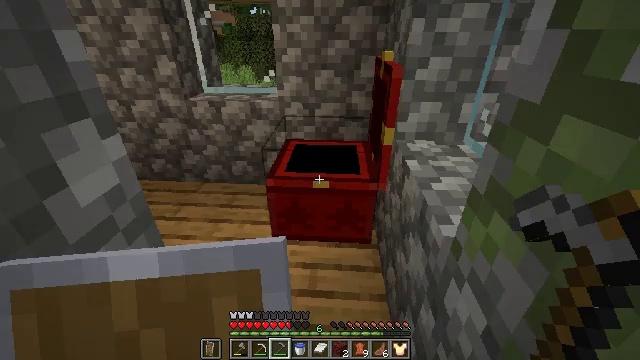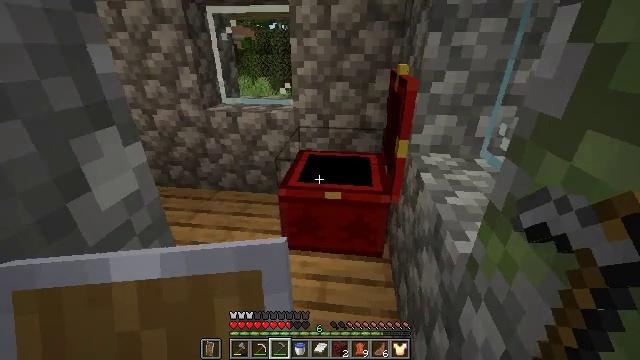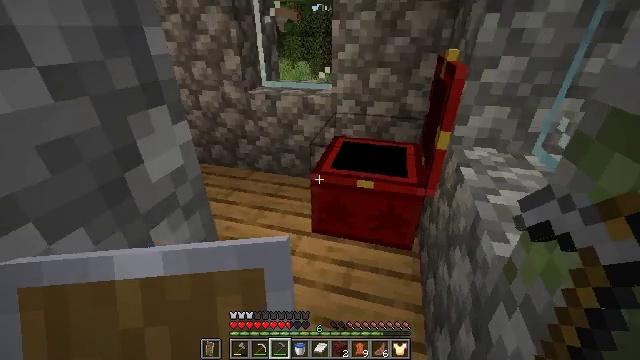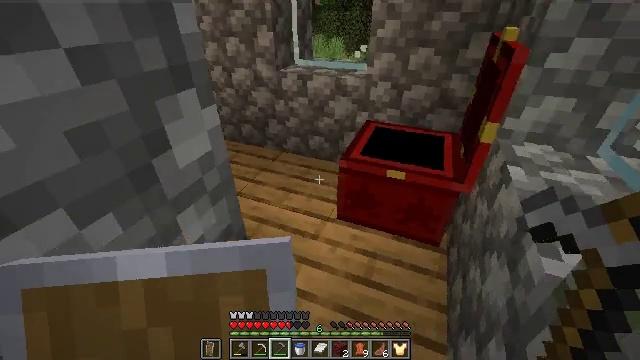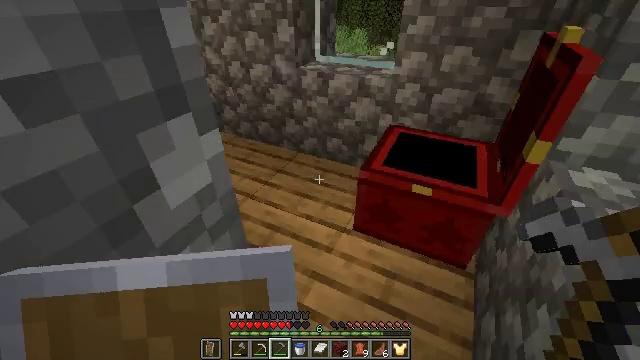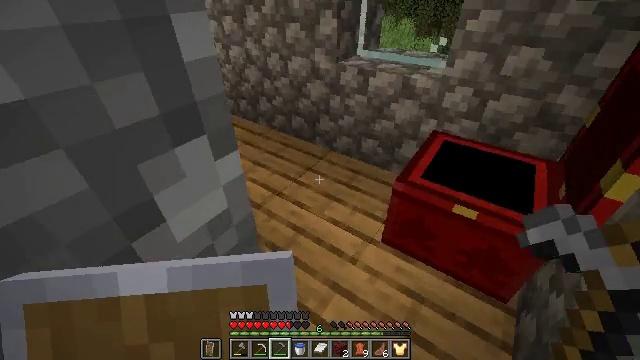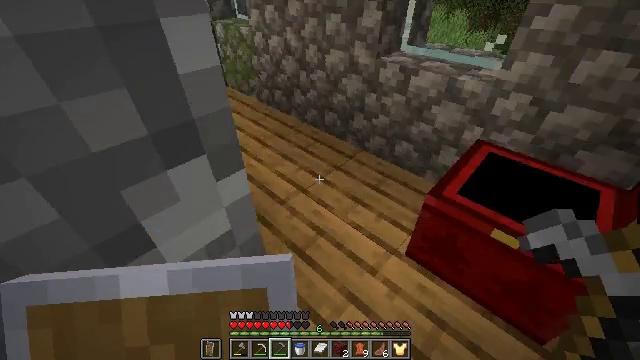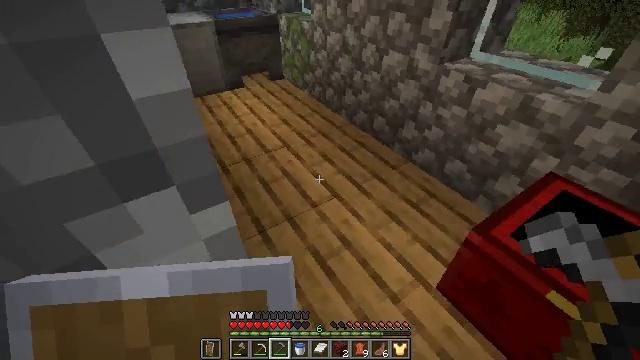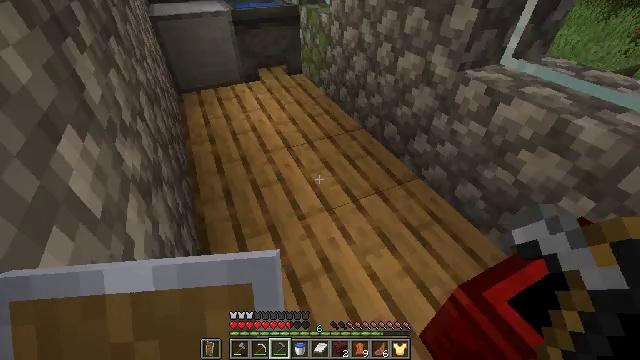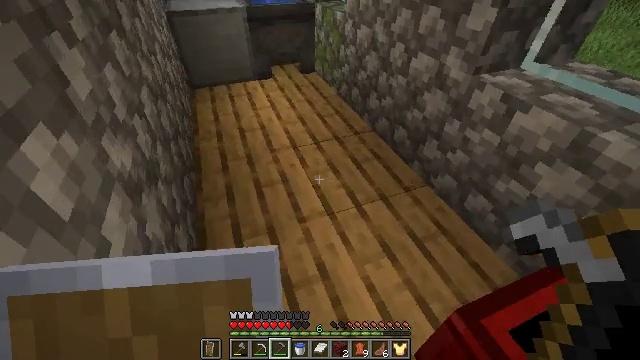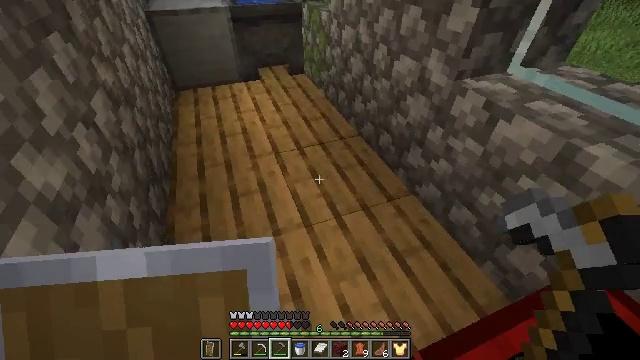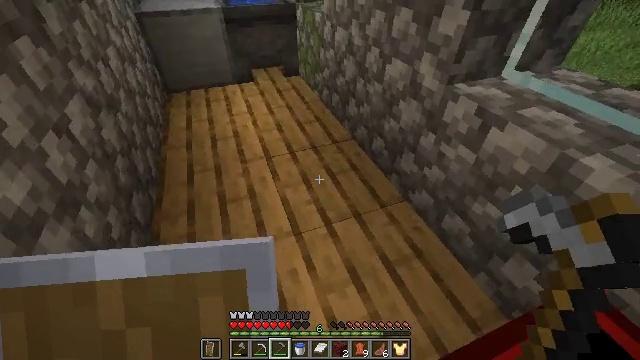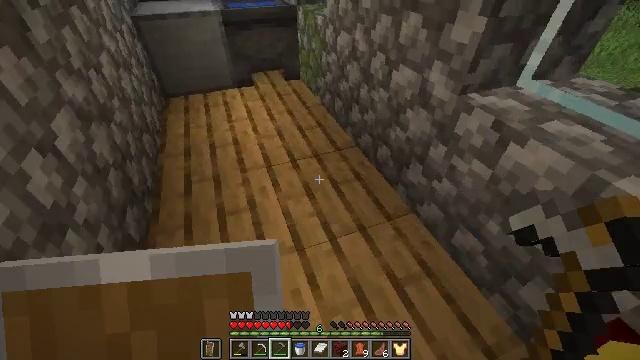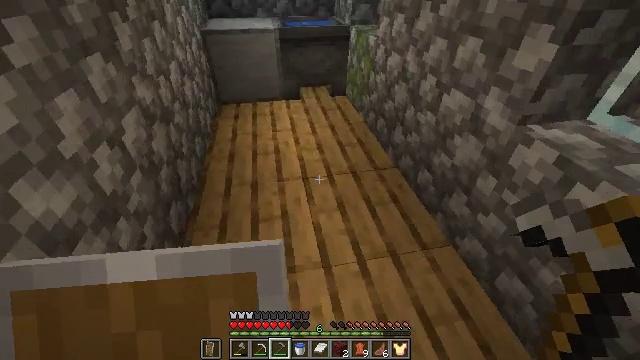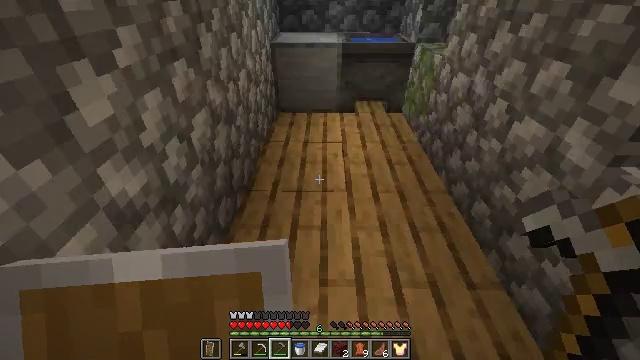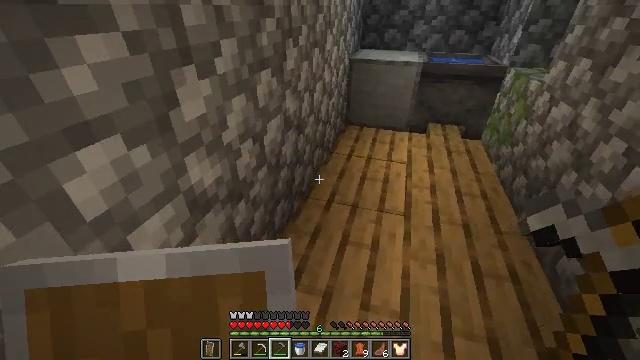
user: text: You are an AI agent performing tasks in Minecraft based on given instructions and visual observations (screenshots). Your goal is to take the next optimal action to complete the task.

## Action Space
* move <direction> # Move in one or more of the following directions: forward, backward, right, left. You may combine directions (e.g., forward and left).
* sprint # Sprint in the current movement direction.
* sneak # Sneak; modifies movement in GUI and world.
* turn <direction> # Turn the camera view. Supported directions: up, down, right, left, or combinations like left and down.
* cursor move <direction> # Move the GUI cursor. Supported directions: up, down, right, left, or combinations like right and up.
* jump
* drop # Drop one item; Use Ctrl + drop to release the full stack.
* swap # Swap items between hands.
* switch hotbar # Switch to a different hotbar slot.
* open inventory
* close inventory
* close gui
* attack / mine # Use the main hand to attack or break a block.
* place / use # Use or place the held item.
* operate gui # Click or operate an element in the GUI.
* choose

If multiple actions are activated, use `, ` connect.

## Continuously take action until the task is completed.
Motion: motion action
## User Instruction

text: Attack the hay block to get hay.
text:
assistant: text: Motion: turn left and up, open inventory
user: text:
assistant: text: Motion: turn left and down
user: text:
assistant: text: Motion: move forward, turn left and down
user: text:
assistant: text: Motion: move forward, turn left and down
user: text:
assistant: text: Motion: move forward, turn left and down
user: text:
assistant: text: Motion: move forward and move right, turn left and down
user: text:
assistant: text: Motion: move forward and move right, turn left
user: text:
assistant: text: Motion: move forward and move right, turn left and down
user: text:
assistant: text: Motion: move forward and move right, turn left
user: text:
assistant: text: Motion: move forward and move right
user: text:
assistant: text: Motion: move forward and move right
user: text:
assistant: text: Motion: no_op
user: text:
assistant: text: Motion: turn left and up
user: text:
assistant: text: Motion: turn left and up
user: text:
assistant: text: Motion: turn left and up
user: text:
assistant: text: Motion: no_op
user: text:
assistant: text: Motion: no_op
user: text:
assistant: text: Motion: no_op
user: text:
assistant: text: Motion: turn up
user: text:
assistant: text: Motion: turn up
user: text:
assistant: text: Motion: turn left and up
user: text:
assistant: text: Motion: turn left
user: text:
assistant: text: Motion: turn left and up
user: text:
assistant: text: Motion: turn left and up
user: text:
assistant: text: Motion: move forward, turn left
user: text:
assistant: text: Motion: move forward, sprint, turn left and down
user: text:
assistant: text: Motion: move forward, sprint, turn left and down
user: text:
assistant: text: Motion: move forward, sprint, turn left
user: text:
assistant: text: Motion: move forward, sprint
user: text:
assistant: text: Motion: move forward and move left, sprint